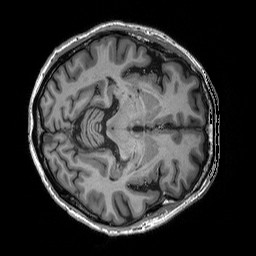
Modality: T1w
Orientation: axial
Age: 71
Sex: male
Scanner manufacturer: siemens
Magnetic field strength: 3 T
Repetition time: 2.5 s
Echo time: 0.00248 s